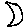
Label: moon